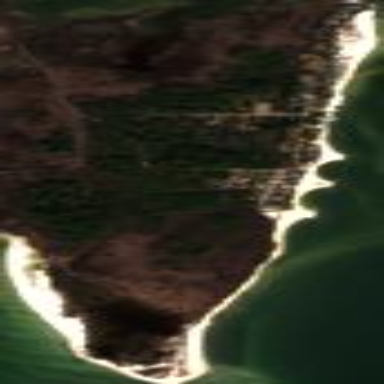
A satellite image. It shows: Scenic beach with natural beauty.